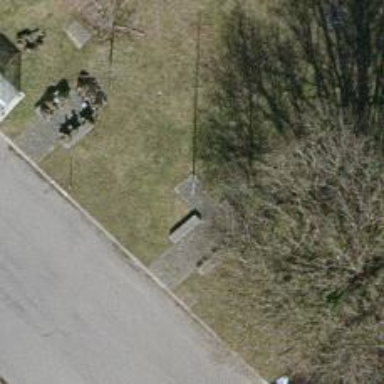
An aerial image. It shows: Flagpole structure.